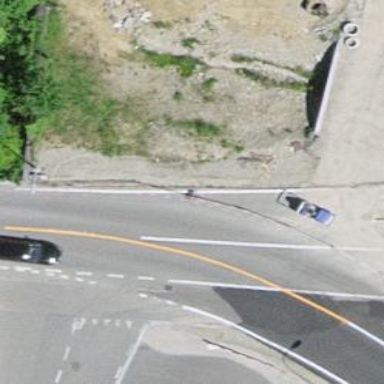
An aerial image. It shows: Guard rail.